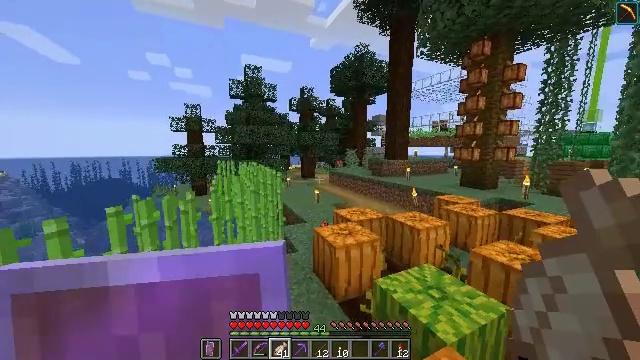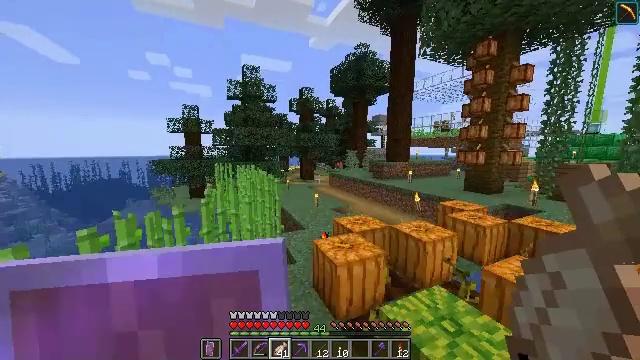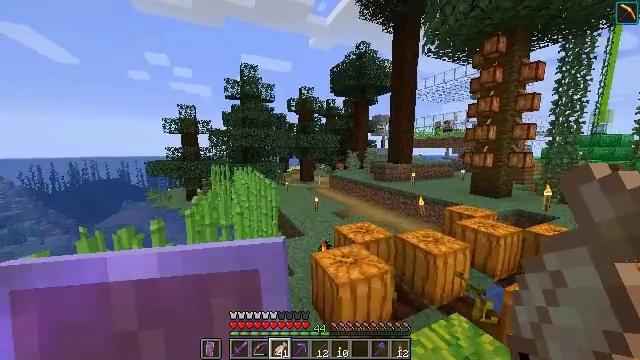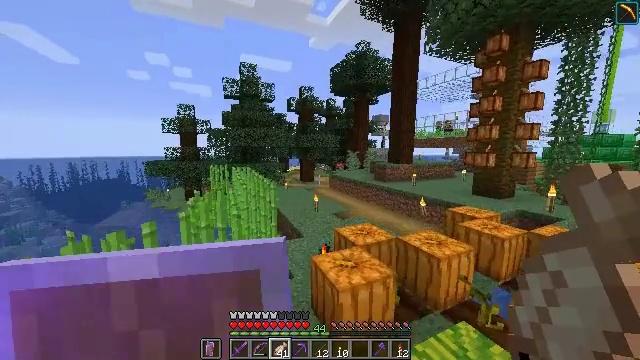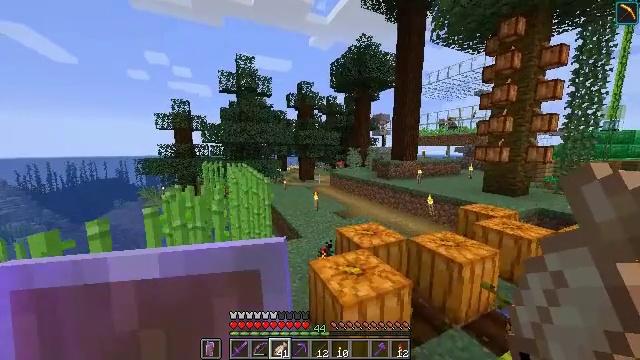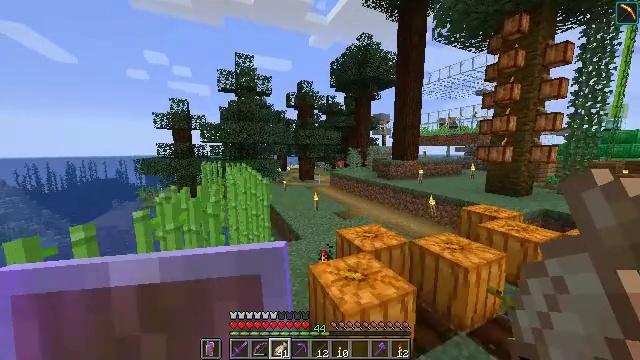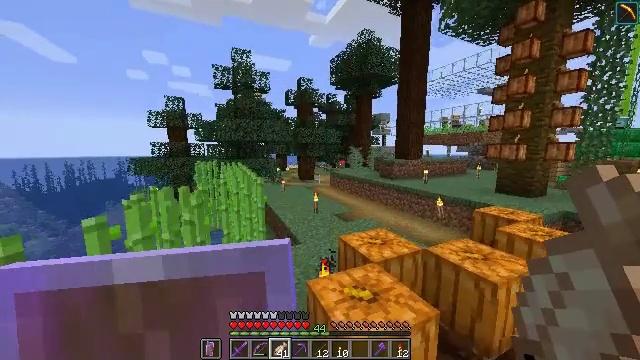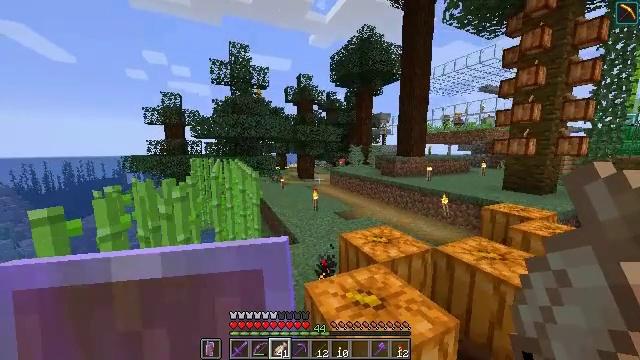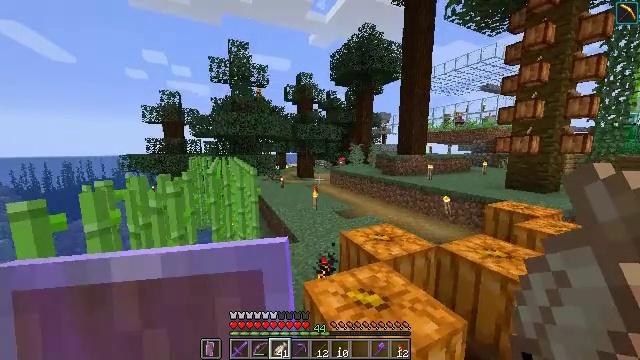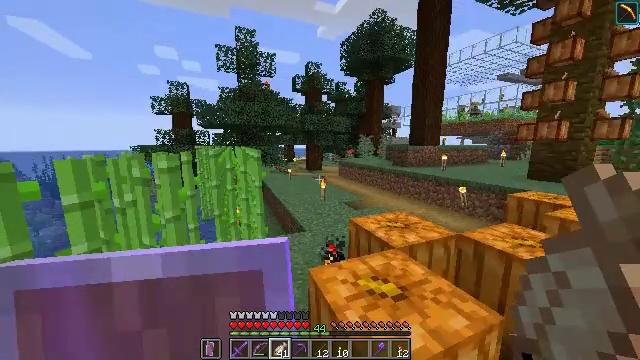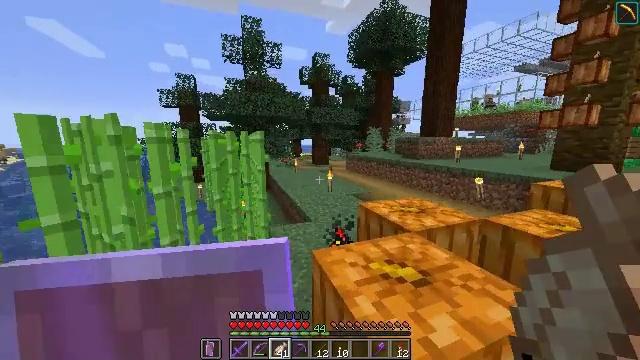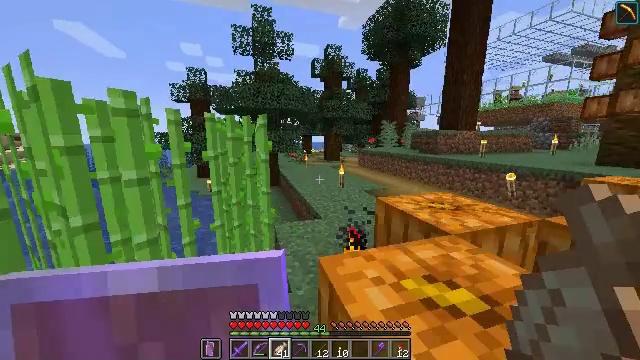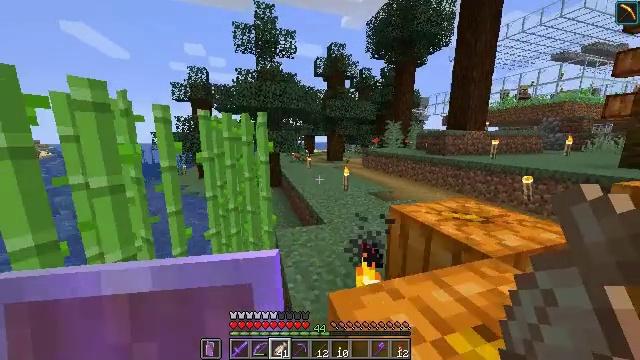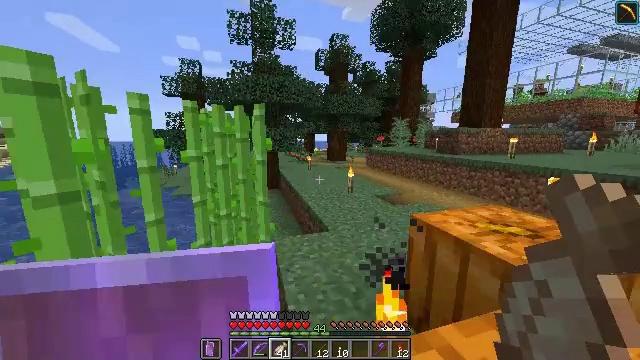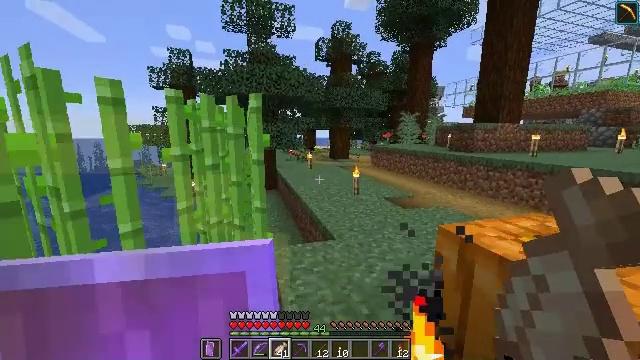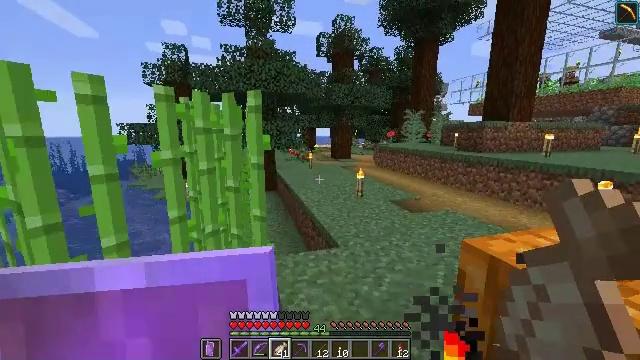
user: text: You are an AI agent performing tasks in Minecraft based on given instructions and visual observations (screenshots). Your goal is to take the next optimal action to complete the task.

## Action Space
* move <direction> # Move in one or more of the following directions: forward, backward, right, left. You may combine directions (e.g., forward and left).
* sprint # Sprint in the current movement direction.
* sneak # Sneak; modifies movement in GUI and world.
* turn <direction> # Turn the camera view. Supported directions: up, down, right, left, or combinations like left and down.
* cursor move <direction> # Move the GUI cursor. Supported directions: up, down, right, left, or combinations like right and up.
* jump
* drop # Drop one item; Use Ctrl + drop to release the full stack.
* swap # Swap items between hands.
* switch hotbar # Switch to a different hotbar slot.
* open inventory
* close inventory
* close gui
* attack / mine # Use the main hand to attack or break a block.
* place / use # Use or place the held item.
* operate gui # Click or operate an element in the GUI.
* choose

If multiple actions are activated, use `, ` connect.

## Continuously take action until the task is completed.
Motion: motion action
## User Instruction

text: Prepare to craft a stonecutter.
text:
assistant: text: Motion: move forward, sprint
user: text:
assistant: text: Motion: move forward, sprint
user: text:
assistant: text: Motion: move forward, sprint
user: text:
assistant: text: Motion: move forward, sprint
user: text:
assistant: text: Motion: move forward, sprint
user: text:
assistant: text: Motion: move forward, sprint
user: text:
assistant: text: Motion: move forward, sprint
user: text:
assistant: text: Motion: move forward, sprint
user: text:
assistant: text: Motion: move forward, sprint, turn left and down
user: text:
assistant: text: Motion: move forward, sprint, turn left
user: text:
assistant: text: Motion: move forward, sprint, turn left
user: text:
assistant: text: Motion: move forward, sprint
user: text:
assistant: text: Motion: move forward, sprint
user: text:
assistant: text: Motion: move forward, sprint
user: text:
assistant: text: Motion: move forward, sprint
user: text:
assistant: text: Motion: move forward, sprint
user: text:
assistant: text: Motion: move forward, sprint
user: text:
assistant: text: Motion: move forward, sprint
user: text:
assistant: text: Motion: move forward, sprint
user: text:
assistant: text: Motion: move forward, sprint
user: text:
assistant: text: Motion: move forward, sprint
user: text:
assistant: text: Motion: move forward, sprint
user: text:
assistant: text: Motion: move forward, sprint
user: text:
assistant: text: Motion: move forward, sprint
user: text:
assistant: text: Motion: move forward, sprint
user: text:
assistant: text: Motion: move forward, sprint
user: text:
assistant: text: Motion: move forward, sprint
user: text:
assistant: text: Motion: move forward, sprint
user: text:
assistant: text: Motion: move forward, sprint
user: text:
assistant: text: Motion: move forward, sprint